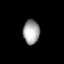
Tissue: lung
Cell type: Epithelial cells
Senescence score: 0.1839
Nuclear area (px): 388
Mean DAPI intensity: 164.807